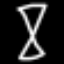
Label: hourglass